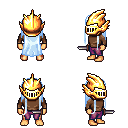
a pixel art fantasy rpg character, male body template, human, tanned skin, brown long-sleeve shirt, magenta pants, white cyan extra-long hairstyle, gold helm, dagger, four views (front, back, left, right), 2x2 character sprite sheet, small pixel art, hard edges, no anti-aliasing